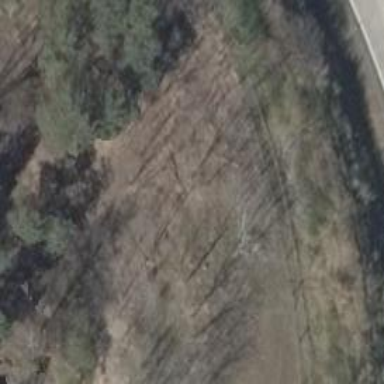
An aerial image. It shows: Embankment created as man-made structure.